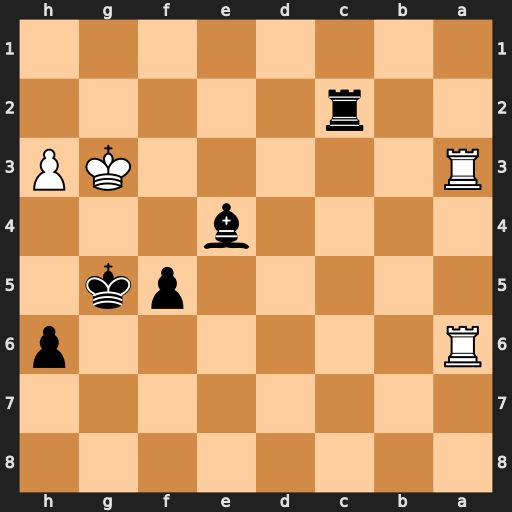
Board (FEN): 8/8/R6p/5pk1/4b3/R5KP/2r5/8
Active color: b
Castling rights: -
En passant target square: -
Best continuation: f4#